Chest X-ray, AP view. Patient: 62 years old, sex F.
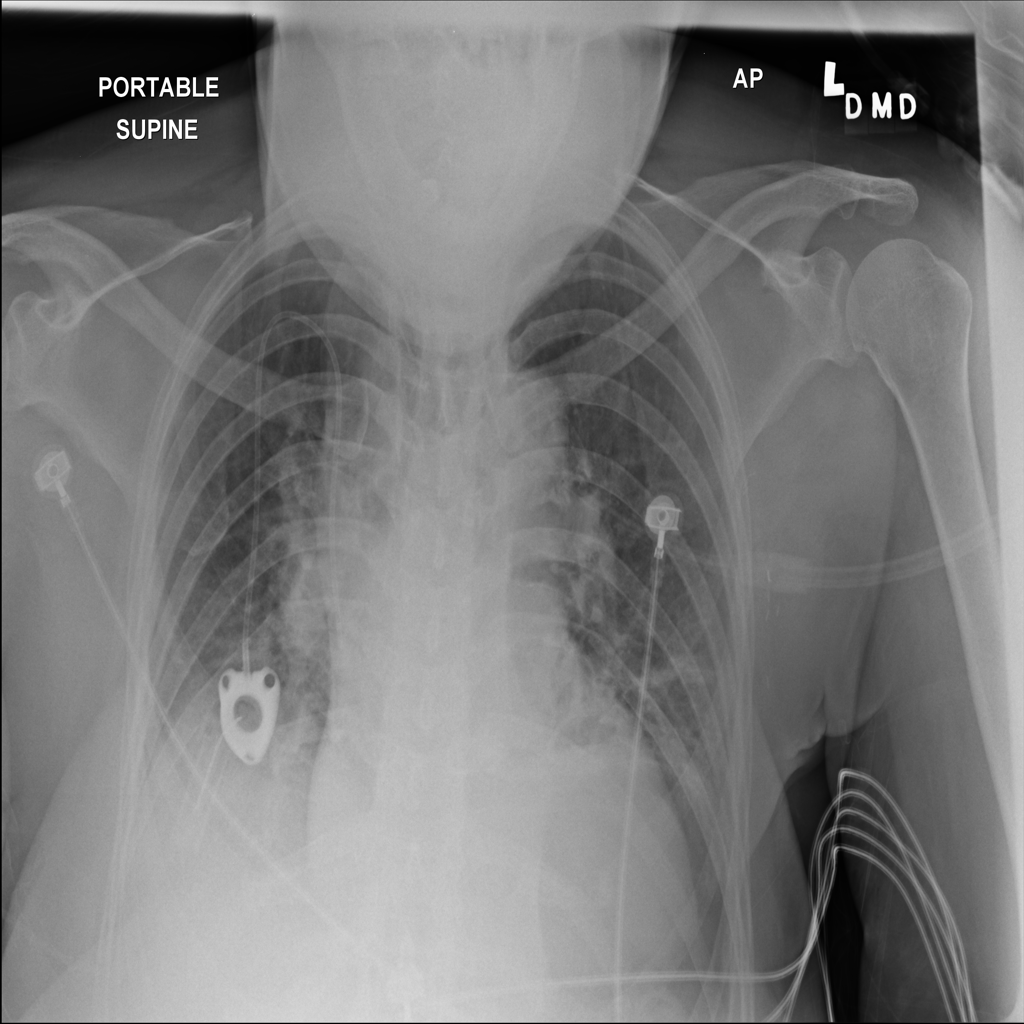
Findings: Infiltration, Pneumonia